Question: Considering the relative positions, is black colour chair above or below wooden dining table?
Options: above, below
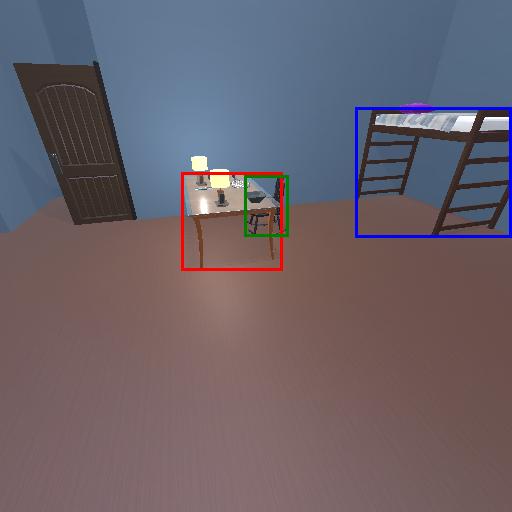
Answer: above